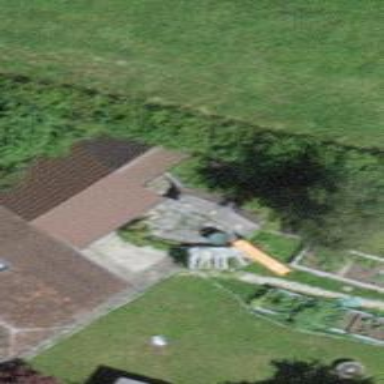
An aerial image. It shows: Barn.